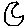
Label: moon